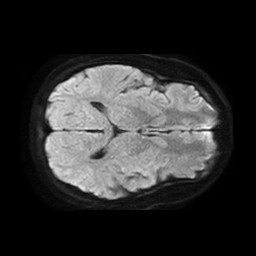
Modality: TRACE
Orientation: axial
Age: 27
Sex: female
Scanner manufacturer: philips
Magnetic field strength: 1.5 T
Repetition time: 3.555 s
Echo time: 0.07039 s